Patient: sex M, age 52
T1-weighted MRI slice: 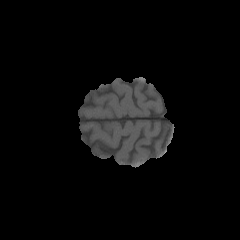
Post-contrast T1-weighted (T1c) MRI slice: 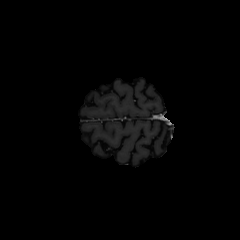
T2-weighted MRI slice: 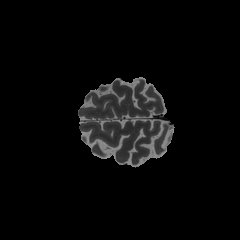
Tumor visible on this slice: no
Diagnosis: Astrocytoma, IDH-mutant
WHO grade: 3